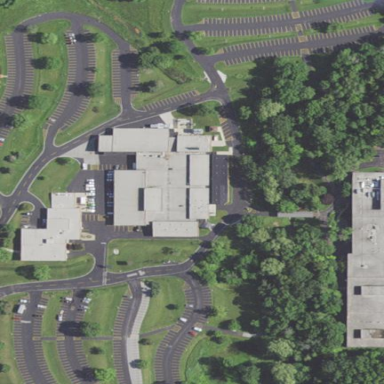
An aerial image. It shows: College building.